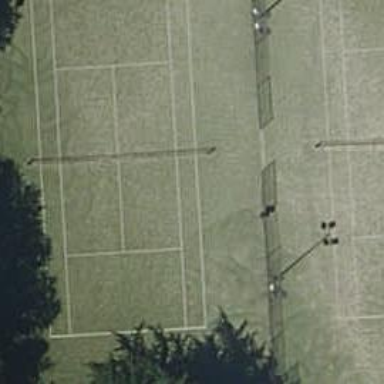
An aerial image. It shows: Tennis court with fence surrounding it. The court is located in leisure land pitch.